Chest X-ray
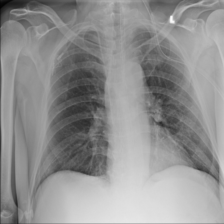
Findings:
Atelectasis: negative
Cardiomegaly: negative
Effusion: negative
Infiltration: negative
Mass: negative
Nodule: negative
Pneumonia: negative
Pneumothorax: negative
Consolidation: negative
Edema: negative
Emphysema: negative
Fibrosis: negative
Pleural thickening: negative
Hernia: negative